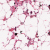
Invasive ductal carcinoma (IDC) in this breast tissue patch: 0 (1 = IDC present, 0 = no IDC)